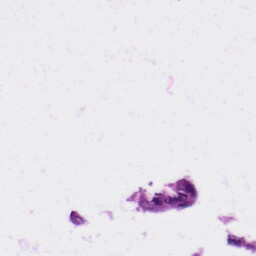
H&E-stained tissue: Skin